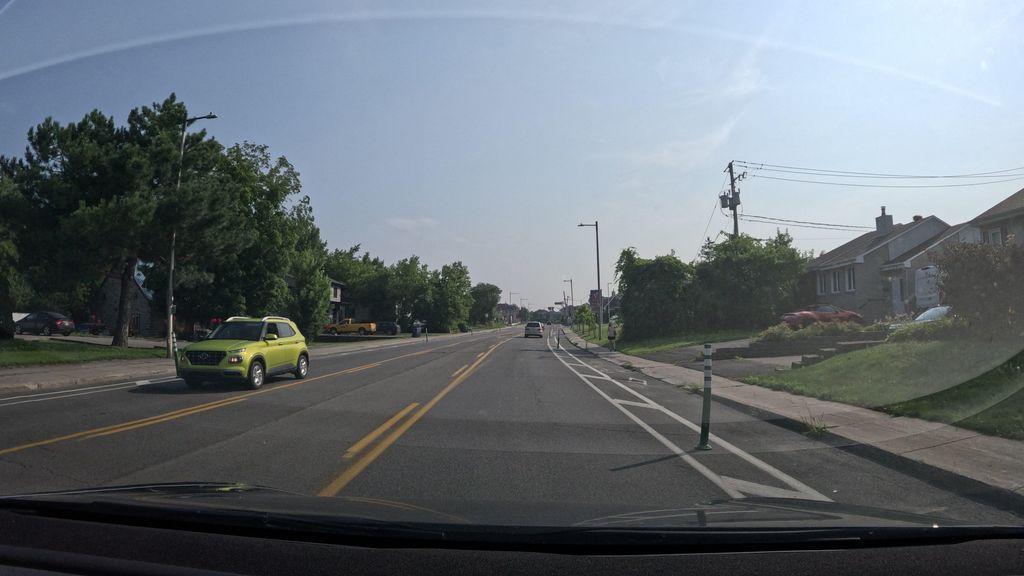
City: montreal